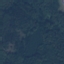
Land use / land cover: Forest